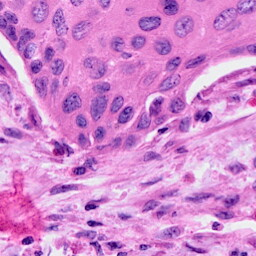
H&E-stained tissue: Cervix